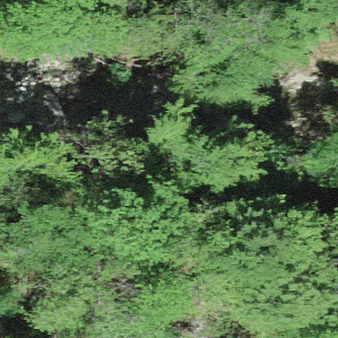
Label: other